Question: I am using Arduino Uno WiFi.
At first, the sketches were successfully uploading on the board.
Then, I started getting the following error without changing anything in the code:

Is it a hardware problem, or the board is broken?
Any Help?
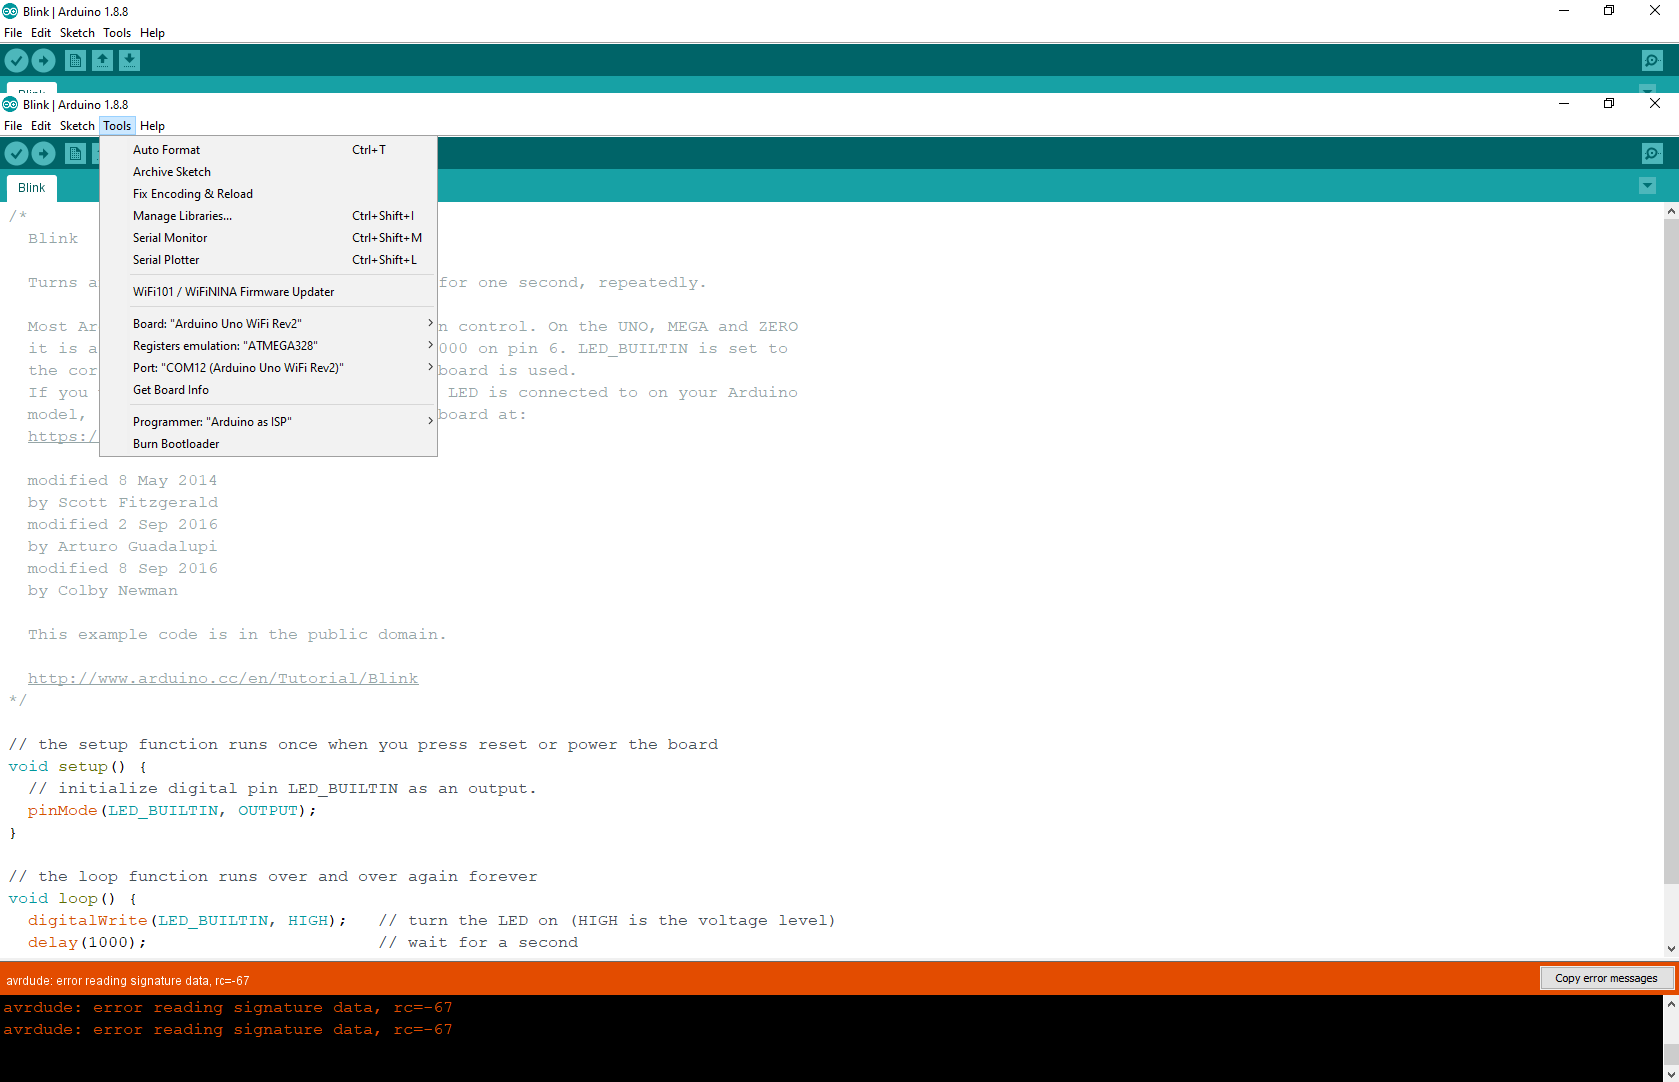
Answer: Here's a snippet from the <URL> that causes the observed error message:
'''
/*
* Let's read the signature bytes to make sure there is at least a
* chip on the other end that is responding correctly. A check
* against 0xffffff / 0x000000 should ensure that the signature bytes
* are valid.
*/
if(!(p->flags & AVRPART_AVR32)) {
if (init_ok) {
rc = avr_signature(pgm, p);
if (rc != 0) {
fprintf(stderr, "%s: error reading signature data, rc=%d
",
progname, rc);
exitrc = 1;
goto main_exit;
}
}
'''
So I guess either you selected the wrong target or the chip is not responding.